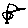
Label: bird